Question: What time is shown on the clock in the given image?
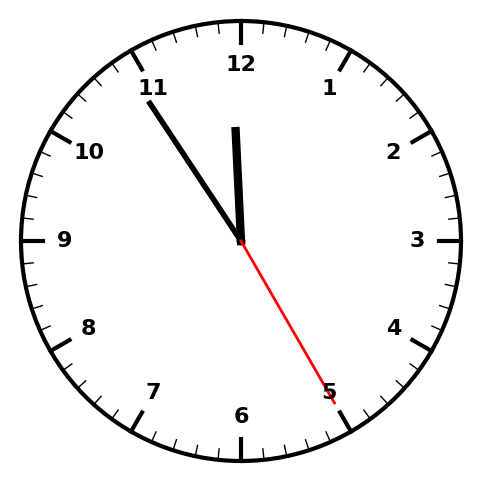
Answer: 11:54:25